Question: I'm working on plotting gene orders of two organisms using genoPlotR in R. I have my data downloaded from Nucleotide NCBI database in gb format. My data plots perfectly, however, names of genes appear to be crammed up, and I did not really find a way to make space between them or expand size of segment.
my code is the following:
data files:
'''
twelve<-try(read_dna_seg_from_file("//Users/location/12.gb"))
thirteen<-try(read_dna_seg_from_file("//Users/location/13.gb"))
'''
annotation files:
'''
ann_twelve<-annotation(x1=middle(twelve), text=twelve$name, rot = 30)
ann_thirteen<-annotation(x1=middle(thirteen), text=thirteen$name, rot = 30)
'''
comparison file:
'''
out144<-try(read_comparison_from_blast("/Users/location/out144.out"))
'''
plotting:
'''
plot_gene_map(dna_segs=list(twelve,thirteen),comparisons= list(out144),annotations=list(ann_twelve, ann_thirteen), annotation_height=0.8, gene_type="side_blocks",dna_seg_scale=TRUE,scale=FALSE, dna_seg_labels=c("twelve","thirteen"))
'''
I have been trying different ways to modify segment size on the plotting code, but was not successful.
Here is how my plotted data looks like:

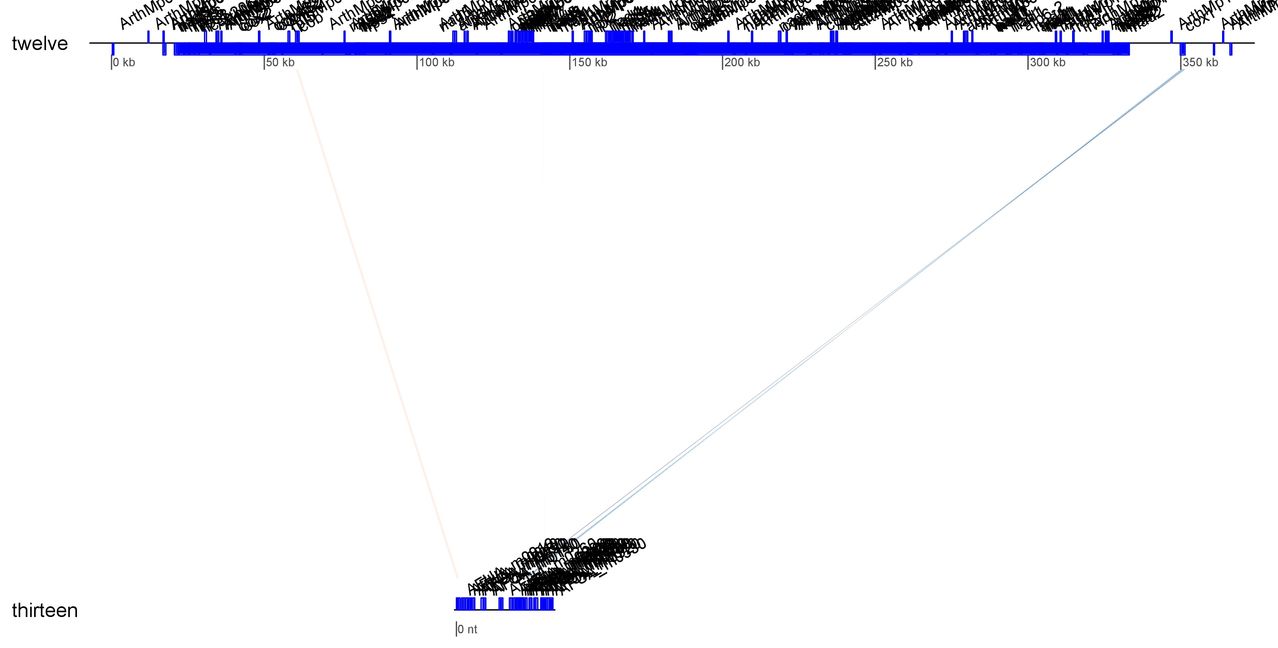
Answer: Crossposted on <URL>.
Use the argument annotation_cex=0.5 (or less) in plot_gene_map function.